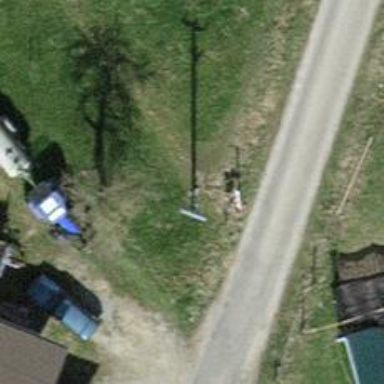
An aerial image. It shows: Power pole.